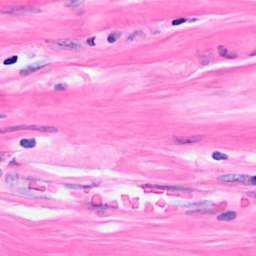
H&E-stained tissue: Breast